Question: I've been facing some difficulties trying to apply 'CAGradientLayer's on two items in a view controller: a 'UIView' and a 'UIButton'. On investigation, when the gradient is applied to both items, only the 'UIButton' has the gradient on it whereas the 'UIView' appears transparent.
My gradient is defined as such:
'''
import UIKit
struct K {
struct Design {
static let upGradientLayer: CAGradientLayer = {
let layer = CAGradientLayer()
layer.colors = [upBlue.cgColor, upPurple.cgColor]
layer.startPoint = CGPoint(x: 0.0, y: 0.0)
layer.endPoint = CGPoint(x: 1.0, y: 1.0)
return layer
}()
static let upBlue = UIColor(named: "UP Blue") ?? .systemBlue
static let upPurple = UIColor(named: "UP Purple") ?? .systemPurple
}
}
'''
The function that applies the gradients (I used 'insertSublayer') is separated from the main View Controller file. Here's the code for that function:
'''
import UIKit
extension UIButton {
func applyButtonDesign(_ gradientLayer: CAGradientLayer) {
self.layer.insertSublayer(gradientLayer, at: 0)
self.layer.cornerRadius = 10.0
self.layer.masksToBounds = true
}
}
extension UIView {
func applyHeaderDesign(_ gradientLayer: CAGradientLayer) {
self.layer.insertSublayer(gradientLayer, at: 0)
self.layer.cornerRadius = 10.0
self.layer.maskedCorners = [.layerMinXMaxYCorner, .layerMaxXMaxYCorner]
self.clipsToBounds = true
}
}
'''
(: It appears that 'addSublayer' doesn't work either.)
My UI is being created programmatically (without a Storyboard), and I'm fairly new to it. Here's the code for the view controller where the issue is happening:
'''
import UIKit
class WelcomeViewController: UIViewController {
var headerView: UIView!
var descriptionLabel: UILabel!
var focusImageView: UIImageView!
var promptLabel: UILabel!
var continueButton: UIButton!
let headerGradientLayer = K.Design.upGradientLayer
let buttonGradientLayer = K.Design.upGradientLayer
override func viewDidLoad() {
super.viewDidLoad()
view.backgroundColor = .systemBackground
let guide = view.safeAreaLayoutGuide
// MARK: Header View
headerView = UIView()
headerView.translatesAutoresizingMaskIntoConstraints = false
headerView.applyHeaderDesign(headerGradientLayer)
view.addSubview(headerView)
NSLayoutConstraint.activate([
headerView.topAnchor.constraint(equalTo: view.topAnchor),
headerView.rightAnchor.constraint(equalTo: view.rightAnchor),
headerView.leftAnchor.constraint(equalTo: view.leftAnchor),
headerView.heightAnchor.constraint(equalTo: view.heightAnchor, multiplier: 0.25)
])
// MARK: Other items in ViewController
// MARK: Continue Button
continueButton = UIButton()
continueButton.translatesAutoresizingMaskIntoConstraints = false
continueButton.applyButtonDesign(buttonGradientLayer)
continueButton.setTitle("Let's go!", for: .normal)
continueButton.titleLabel?.font = UIFont(name: "Metropolis Bold", size: 22.0)
continueButton.titleLabel?.textColor = .white
continueButton.addTarget(nil, action: #selector(continueButtonPressed), for: .touchUpInside)
view.addSubview(continueButton)
NSLayoutConstraint.activate([
continueButton.topAnchor.constraint(equalTo: promptLabel.bottomAnchor, constant: K.Layout.someSpaceBetween),
continueButton.rightAnchor.constraint(equalTo: view.rightAnchor, constant: -K.Layout.someSpaceBetween),
continueButton.leftAnchor.constraint(equalTo: view.leftAnchor, constant: K.Layout.someSpaceBetween),
continueButton.bottomAnchor.constraint(equalTo: guide.bottomAnchor),
continueButton.heightAnchor.constraint(equalToConstant: 50.0)
])
}
override func viewDidLayoutSubviews() {
super.viewDidLayoutSubviews()
headerGradientLayer.frame = headerView.bounds
buttonGradientLayer.frame = continueButton.bounds
}
// MARK: - Functions
@objc func continueButtonPressed() {
let newViewController = NameViewController()
newViewController.modalPresentationStyle = .fullScreen
newViewController.hero.modalAnimationType = .slide(direction: .left)
self.present(newViewController, animated: true, completion: nil)
}
}
'''
When running on the Simulator, I get the below image that shows the issue. Notice that the gradient is not applied on the 'UIView' but is on the 'UIButton'.

What's causing this issue to happen, and how can I resolve this? If there's a fundamental concept that needs to be learned to tackle this issue, do share as well.
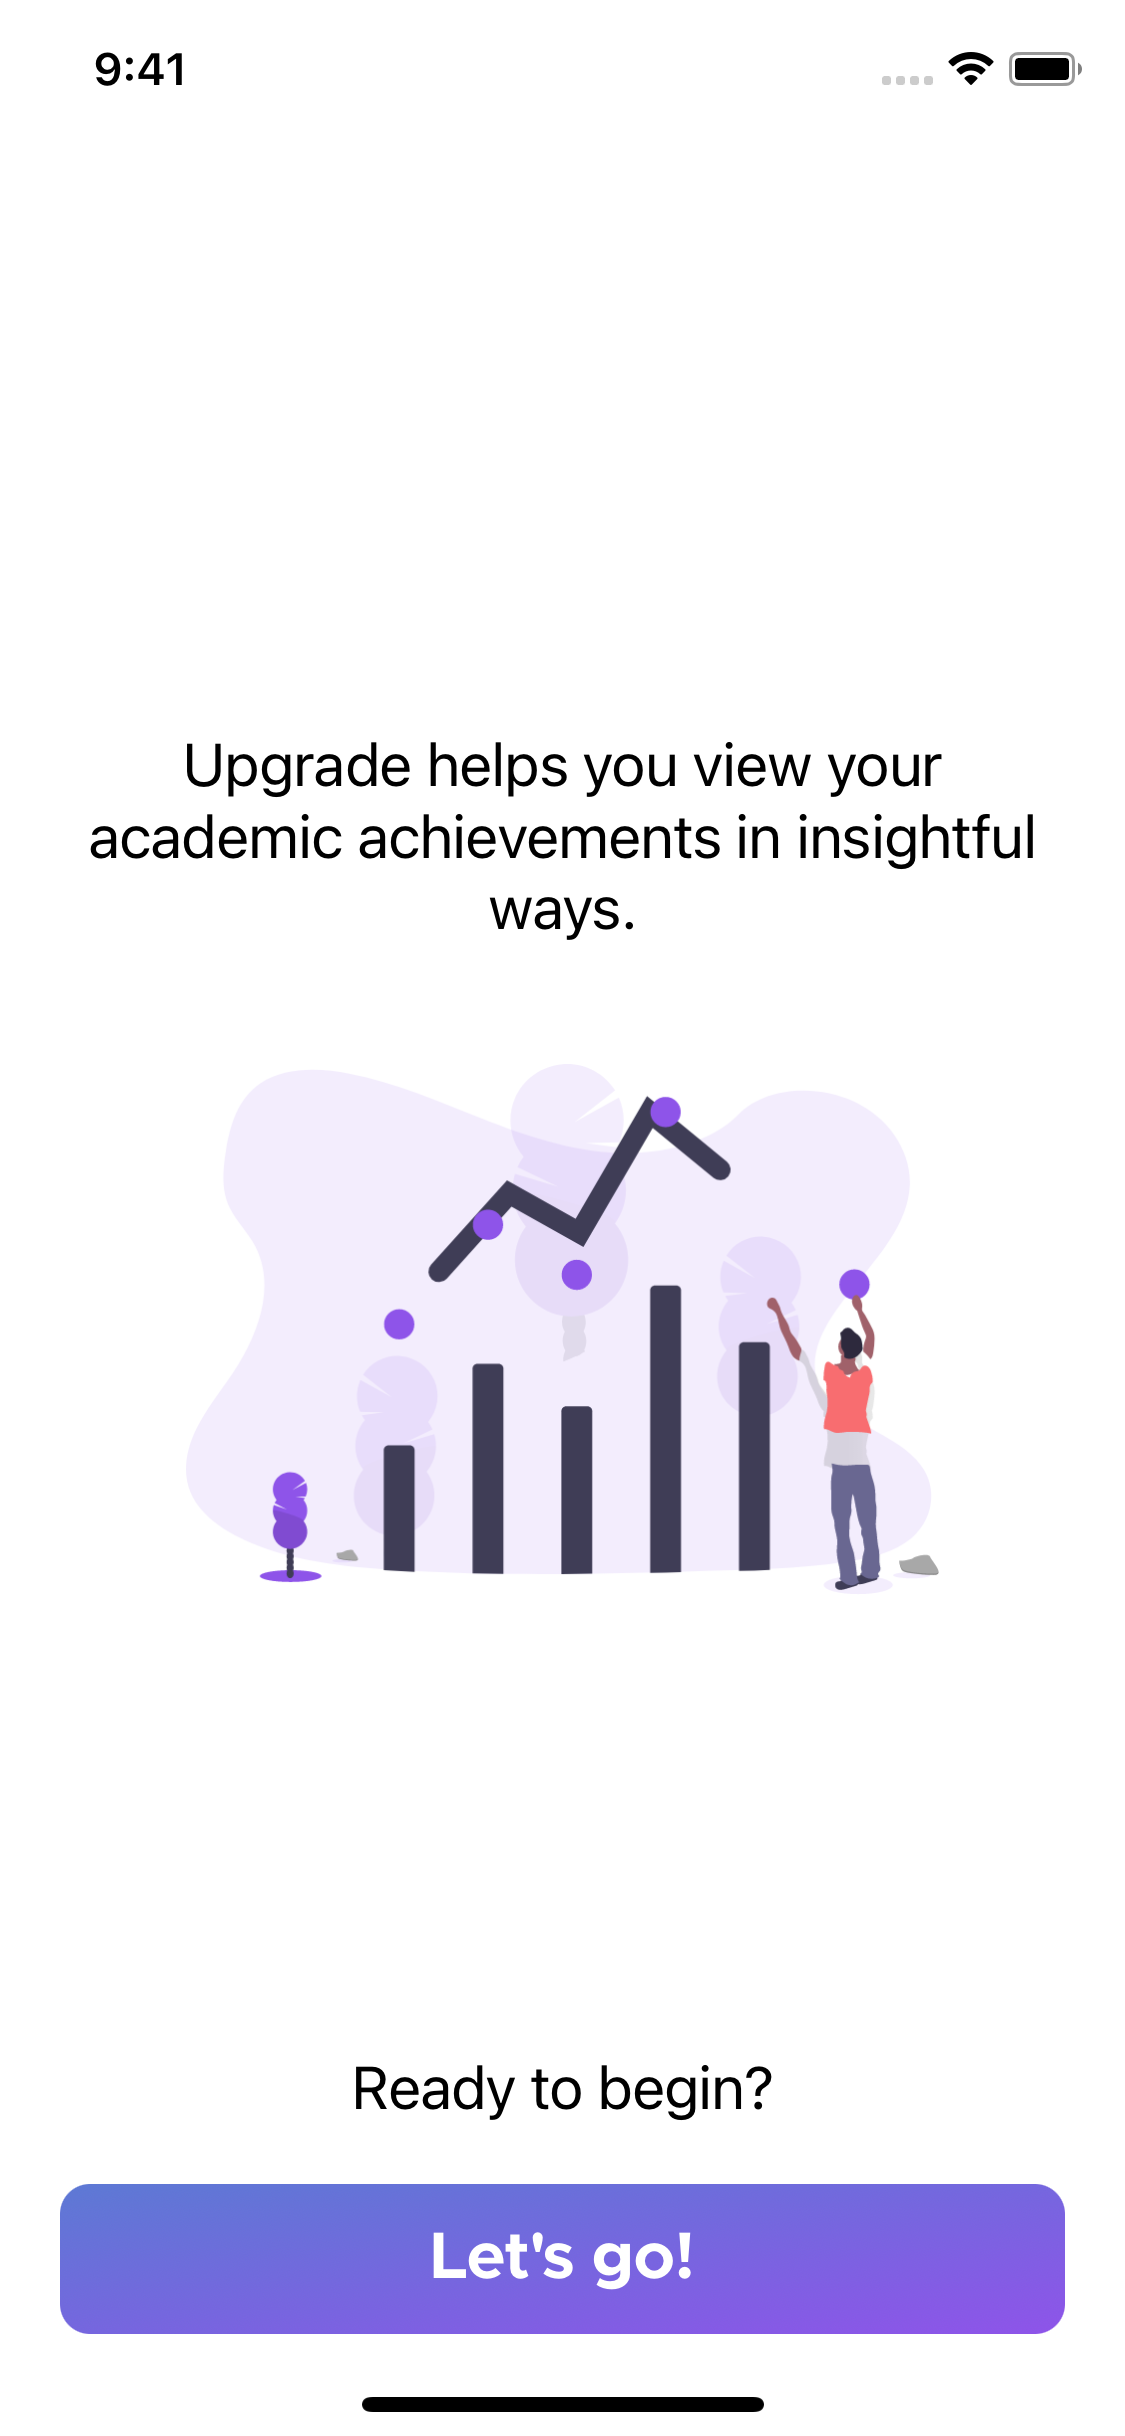
Answer: Both 'headerGradientLayer' and 'buttonGradientLayer' refer to the same layer instance because 'upGradientLayer' is a property, not a property (as I'm assuming you meant for it to be). Since they both refer to the same instance, when you call this:
'''
continueButton.applyButtonDesign(buttonGradientLayer)
'''
...which internally calls this:
'''
self.layer.insertSublayer(gradientLayer, at: 0)
'''
...it removes the gradient layer instance from its current view (your header view) and adds it to your button (because layers cannot have more than one superlayer). The result is that you only see the gradient on your button and not your header view.
I imagine you meant for 'upGradientLayer' to be a computed property so that it returns a layer instance every time it's called, like this:
'''
static var upGradientLayer: CAGradientLayer {
let layer = CAGradientLayer()
layer.colors = [upBlue.cgColor, upPurple.cgColor]
layer.startPoint = CGPoint(x: 0.0, y: 0.0)
layer.endPoint = CGPoint(x: 1.0, y: 1.0)
return layer
}
'''